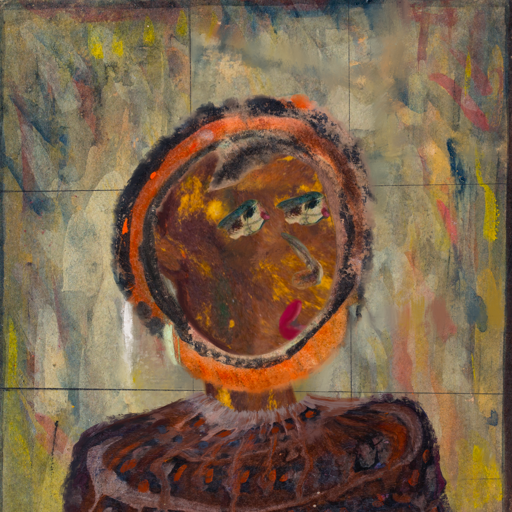
Background: GypsyMother, Head And Neck Side: Comrade, Face Side: Pipe, Bust: Hypocrite, Hair Side: Childish, Head Accessory: Blank, Second Necklace: Blank, Necklace: Blank, Baby: Blank